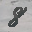
Label: 8